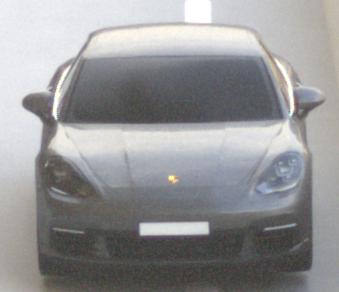
Make: Porsche
Model: Panamera
Detailed model: Panamera (971)
Model produced from: 2016/11
Model produced until: 2018/08
Doors: 5
Color: gray
Road condition: dry road
Daytime: morning or afternoon
Contrast: medium contrast